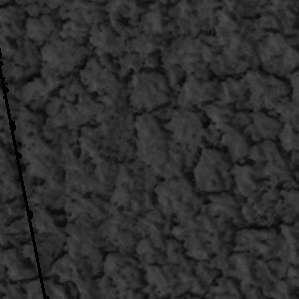
Label: frost